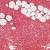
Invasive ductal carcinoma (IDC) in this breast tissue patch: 0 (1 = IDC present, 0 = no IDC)